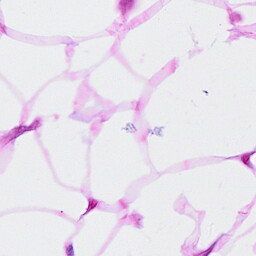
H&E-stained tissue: Breast